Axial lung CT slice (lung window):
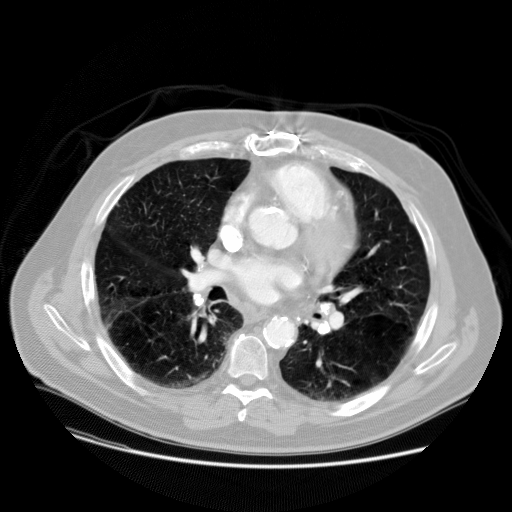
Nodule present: no